Field crop: tomato
Growth stage: 1
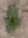
Species: solanum